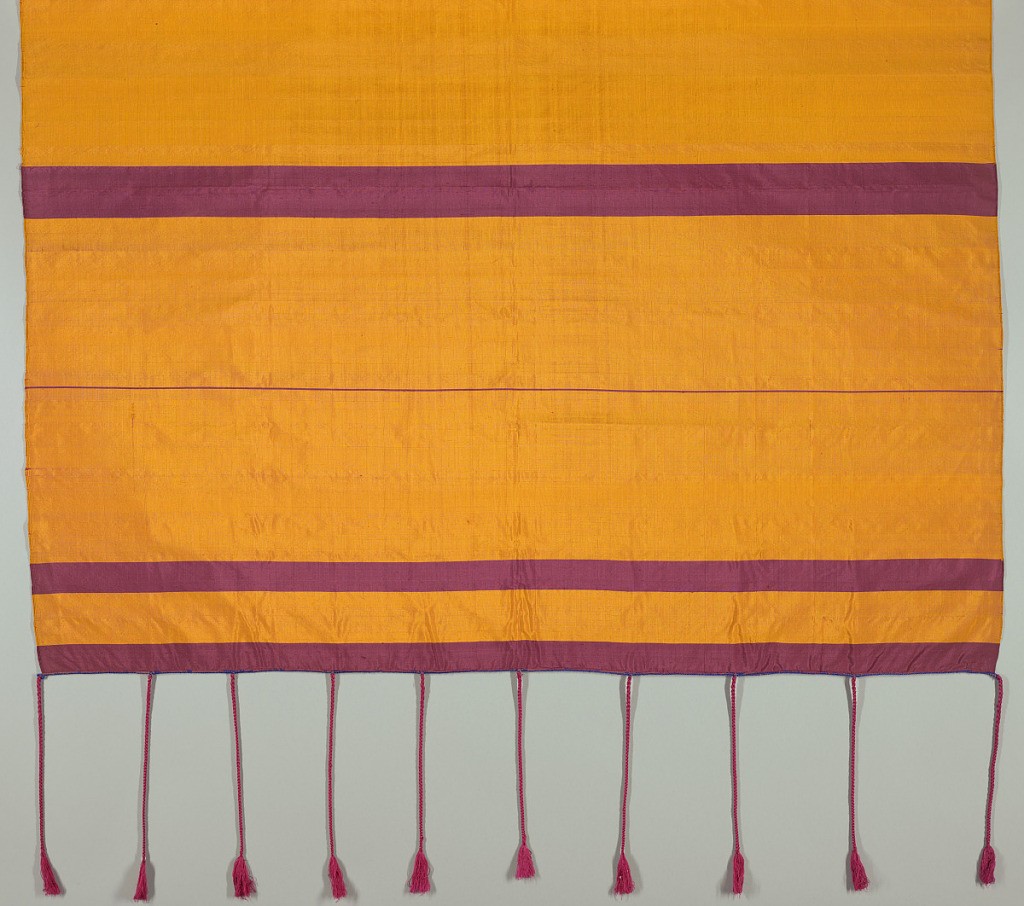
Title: Head cloth
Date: early 19th century
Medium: silk Technique: plain weave
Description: Head cloth made of yellow silk with five broad and two narrow stripes in vine. The textile is in loom width, both ends finished in buttonhole stitch of blue silk and red tassels.